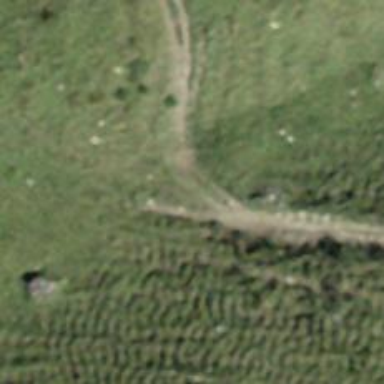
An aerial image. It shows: Path.